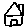
Label: house